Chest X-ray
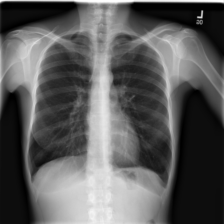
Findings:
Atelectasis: negative
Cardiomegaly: negative
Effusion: negative
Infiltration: negative
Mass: negative
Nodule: negative
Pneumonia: negative
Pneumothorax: negative
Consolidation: negative
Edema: negative
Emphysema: negative
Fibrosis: negative
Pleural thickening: negative
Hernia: negative